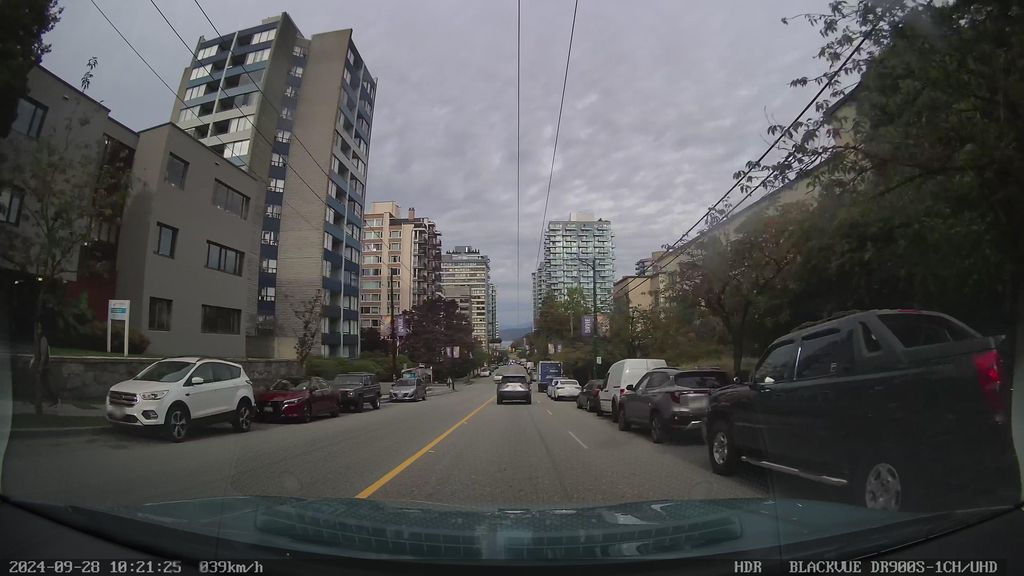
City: vancouver